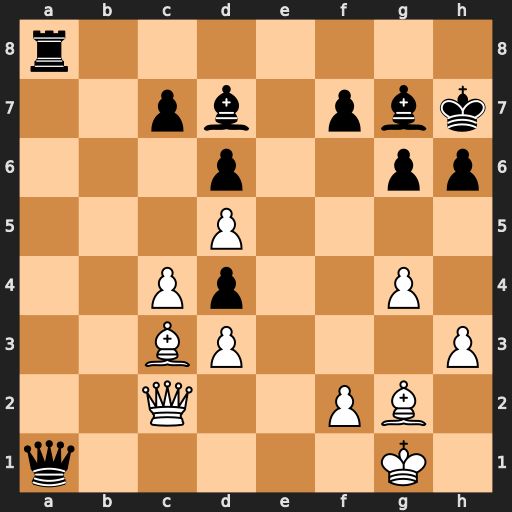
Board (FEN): r7/2pb1pbk/3p2pp/3P4/2Pp2P1/2BP3P/2Q2PB1/q5K1
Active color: w
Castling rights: -
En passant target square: -
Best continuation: Bxa1 Rxa1+ Bf1